Question: I'm trying to scrape some data with beautifulsoup on python (url:'http://books.toscrape.com/catalogue/tipping-the-velvet_999/index.html')
When the data is first occurrence, no problem like
'''
titlebook = soup.find("h1")
titlebook = titlebook.text
'''
but i want to scrape different values, further in page, like upc, price incl.tax, etc
Upc value is first and i have it running 'universal_product_code= soup.find("tr").find("td").text'
I tried so many solutions to access the other ones (i've read beautifulsoup documentation and tried lot of things but it didn't really help me)
So my question is, how to access specific values in a tree where tags are same? I joined a screenshot of the tree to help you understand what i'm talking about

Thank you for your help
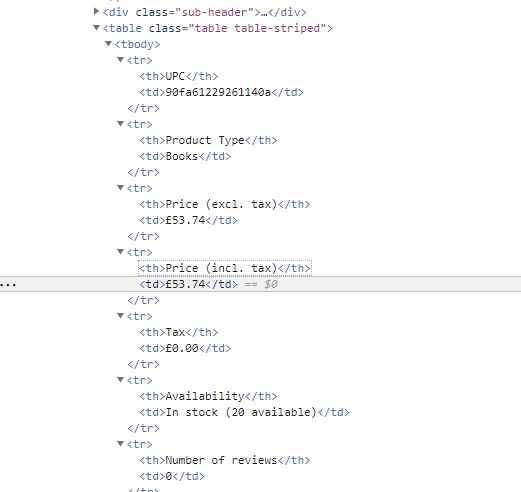
Answer: For example, if you want to find price (excluding tax), you can use 'string=' parameter in '.find' and then search for text in next '<td>':
'''
import requests
from bs4 import BeautifulSoup
url = "http://books.toscrape.com/catalogue/tipping-the-velvet_999/index.html"
soup = BeautifulSoup(requests.get(url).content, "html.parser")
# get "Price (excl. tax)" from the table:
key = "Price (excl. tax)"
print("{}: {}".format(key, soup.find("th", string=key).find_next("td").text))
'''
Prints:
'''
Price (excl. tax): PS53.74
'''
---
Or: Use CSS selector:
'''
print(soup.select_one('th:-soup-contains("Price (excl. tax)") + td').text)
'''